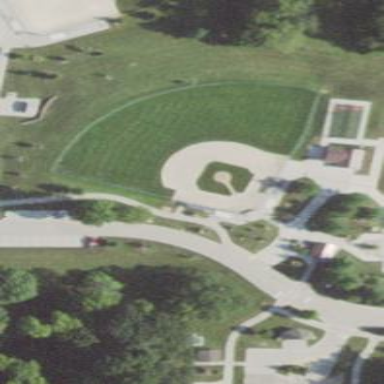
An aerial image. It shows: Baseball pitch for leisure land activities.